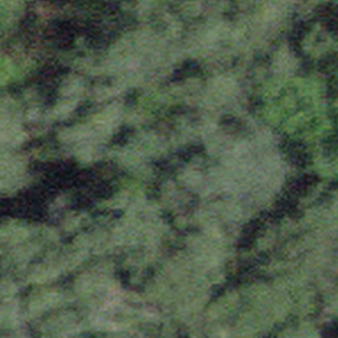
Label: other